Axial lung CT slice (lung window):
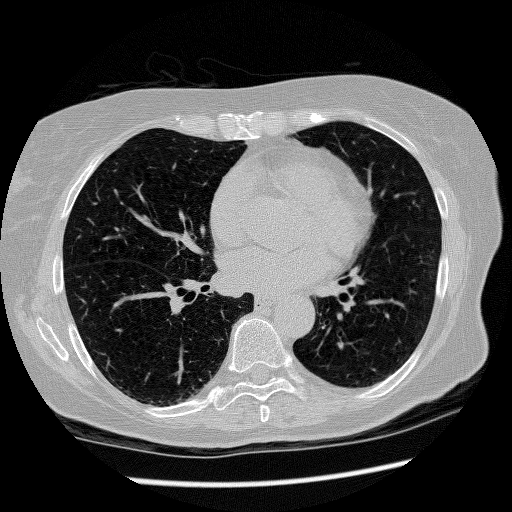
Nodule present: no